Question: In full screen i would like to set my video on middle vertical position.
I able to put the video on the Top or on the bottom by changing 'bottom: 0;' or 'top: 0;' on the 'video.fillWidth' class but i can't set it on the middle position.
I would like that :

CSS :
'''
.header-unit {
position: relative;
height: 600px;
}
video {
display: inline-block;
}
#video-container {
z-index: -1;
position: absolute;
right: 0;
left: 0;
top: 0;
bottom: 0;
overflow: hidden;
}
video.fillWidth {
bottom: 0;
position: absolute;
width: 100%;
}
@media (max-width: 1099px){
video.fillWidth{
height:100%;
width:auto
}
}
'''
HTML :
'''
<div class="header-unit">
<div id="video-container">
<video autoplay loop class="fillWidth">
<source src="movie.mp4" type="video/mp4"/>
</video>
</div><!-- end video-container -->
</div><!-- end .header-unit -->
'''
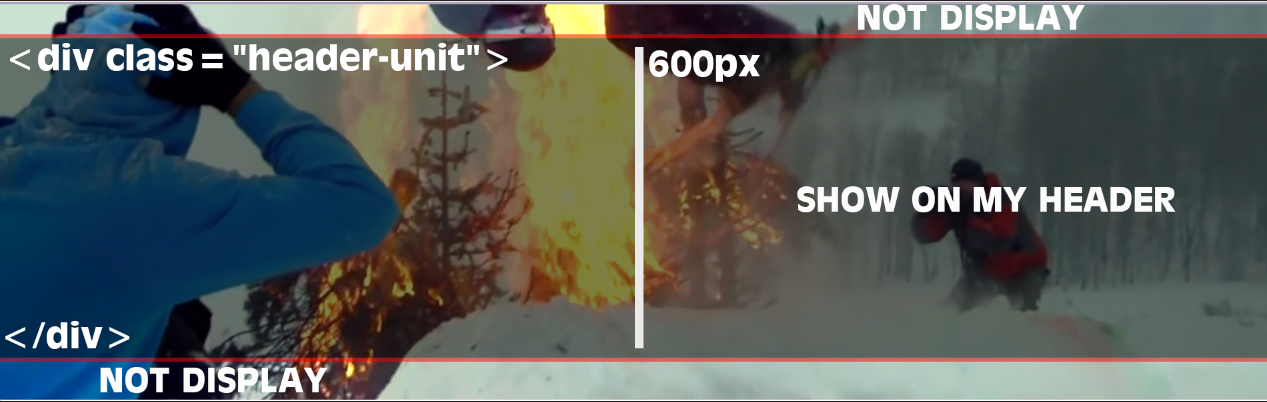
Answer: Try this.
CSS:
'''
video.fillWidth {
position: absolute;
width: 100%;
top: 50%;
transform: translateY(-50%);
}
'''